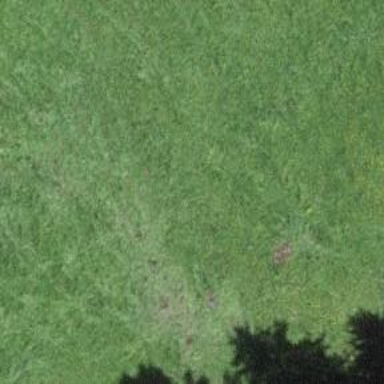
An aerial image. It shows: Path with grass surface of grade3 tracktype.